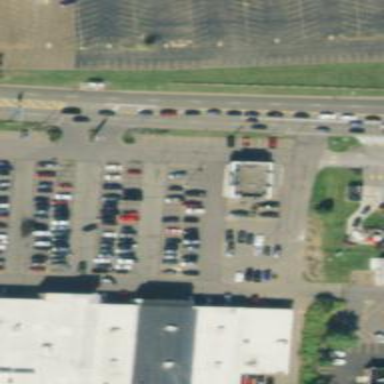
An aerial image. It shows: Retail area.